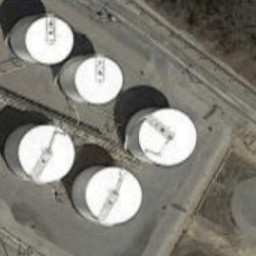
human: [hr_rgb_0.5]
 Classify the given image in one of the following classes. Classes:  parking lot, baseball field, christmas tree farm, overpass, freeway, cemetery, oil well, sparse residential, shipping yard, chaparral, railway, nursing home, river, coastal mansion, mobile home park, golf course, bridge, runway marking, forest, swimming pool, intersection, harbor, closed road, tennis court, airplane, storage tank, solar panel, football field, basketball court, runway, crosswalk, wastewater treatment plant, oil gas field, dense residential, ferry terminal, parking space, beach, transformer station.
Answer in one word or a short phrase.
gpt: storage tank